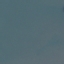
Land use / land cover class: SeaLake